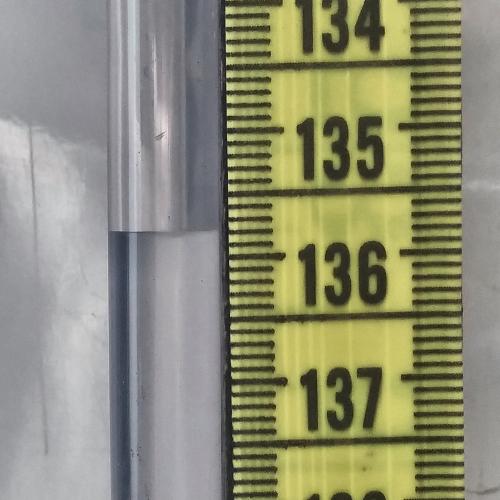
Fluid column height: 135.8 cm